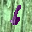
Label: 6